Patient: sex F, age 69
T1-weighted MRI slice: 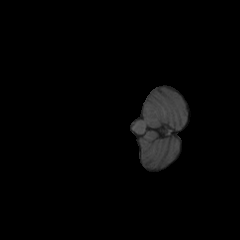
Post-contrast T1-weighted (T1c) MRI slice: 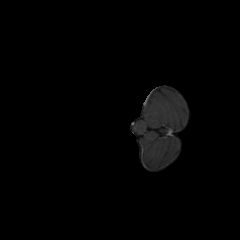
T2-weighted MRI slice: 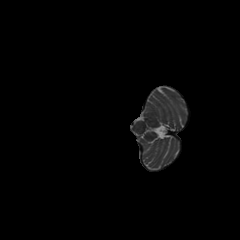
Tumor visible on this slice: no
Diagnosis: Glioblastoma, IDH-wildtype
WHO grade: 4